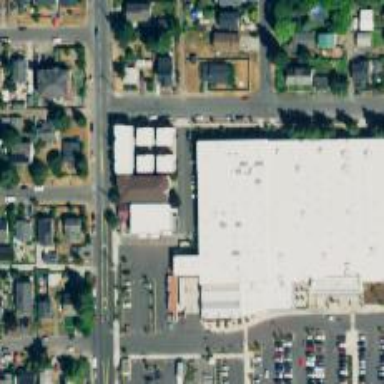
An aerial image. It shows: Retail building housing supermarket.